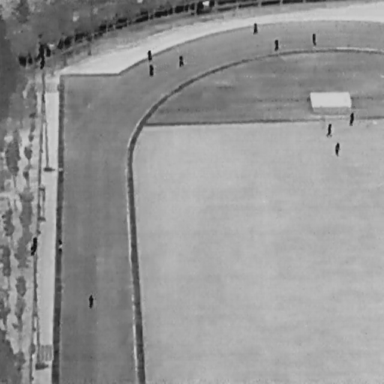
There are 11 People in the infrared image.